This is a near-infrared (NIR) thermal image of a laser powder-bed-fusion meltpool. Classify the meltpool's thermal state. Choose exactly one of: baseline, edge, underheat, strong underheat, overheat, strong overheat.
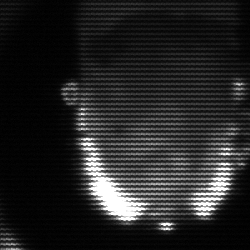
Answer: baseline